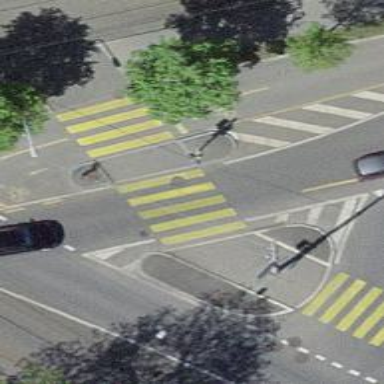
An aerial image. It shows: Crossing with traffic signals.